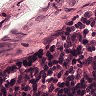
Metastatic tissue present: no